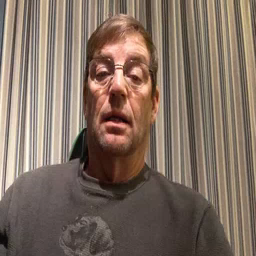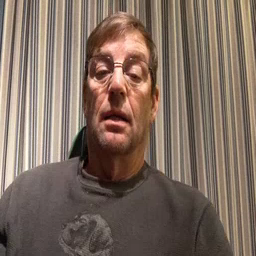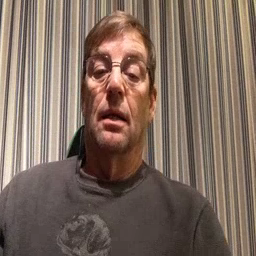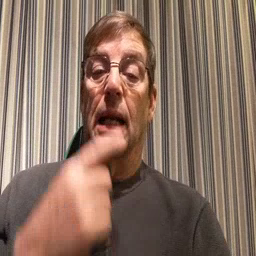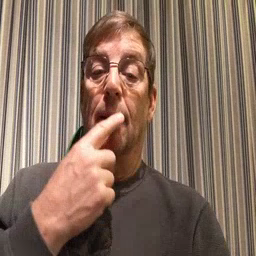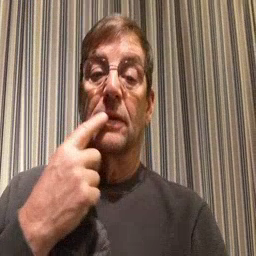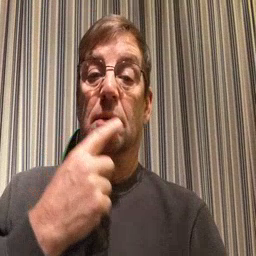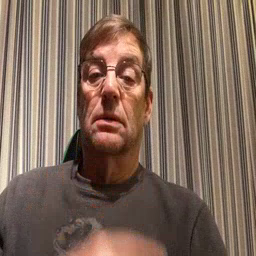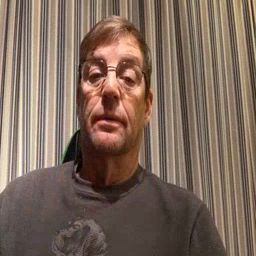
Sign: lips